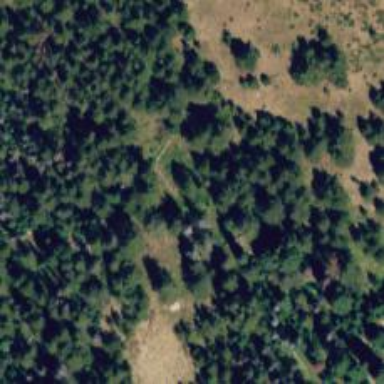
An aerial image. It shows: Path.